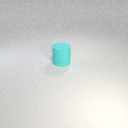
large cyan rubber cylinder